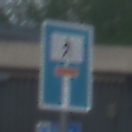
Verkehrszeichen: SackgasseFussgaengerDurchlaessig
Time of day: MorningAfternoon
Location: Outdoor (Urban)
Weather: PartlyCloudy
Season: NotSpecified
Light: Natural